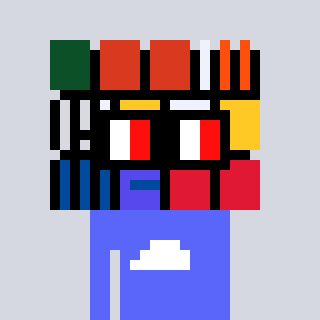
a pixel art character with square glasses with black frames and red eyes, a abstract-shaped head and a purple-colored body on a cool background